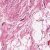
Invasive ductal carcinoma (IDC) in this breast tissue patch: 0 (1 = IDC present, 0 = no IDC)